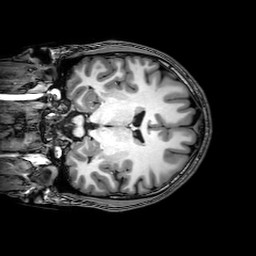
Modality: T1w
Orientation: coronal
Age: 19
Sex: male
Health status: healthy
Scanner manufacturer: philips
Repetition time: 0.00812 s
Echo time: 0.00372 s